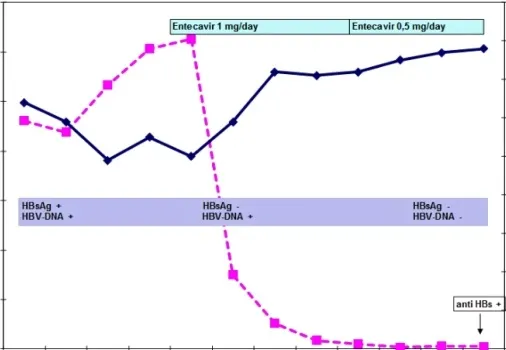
Biochemical and viral parameters at admission and subsequent controls. Alanine aminotransferase (ALT) UI/mL, prothrombin time activity percentage (PT), hepatitis B antigen (HBsAg) UI/mL, antibody antiHBs (anti HBs), Hepatitis B DNA (HBV-DNA) UI/mL.
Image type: pathology (h&e)